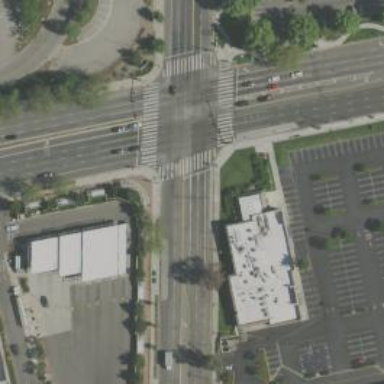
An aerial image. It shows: Secondary road with separate sidewalks.